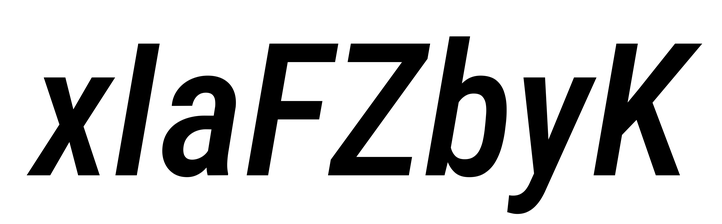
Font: Roboto-Italic_Condensed_Medium_Italic